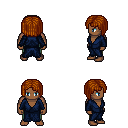
a pixel art fantasy rpg character, male body template, human, dark skin, blue robe, teal pants, brunette pageboy hairstyle, four views (front, back, left, right), 2x2 character sprite sheet, small pixel art, hard edges, no anti-aliasing